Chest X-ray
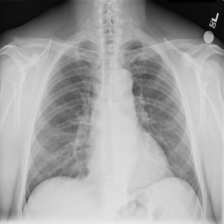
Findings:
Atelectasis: negative
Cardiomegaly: negative
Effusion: negative
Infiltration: negative
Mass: negative
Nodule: negative
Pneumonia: negative
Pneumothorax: negative
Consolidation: negative
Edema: negative
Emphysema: negative
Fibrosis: negative
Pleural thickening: negative
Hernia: negative